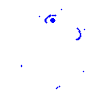
Particle: electron